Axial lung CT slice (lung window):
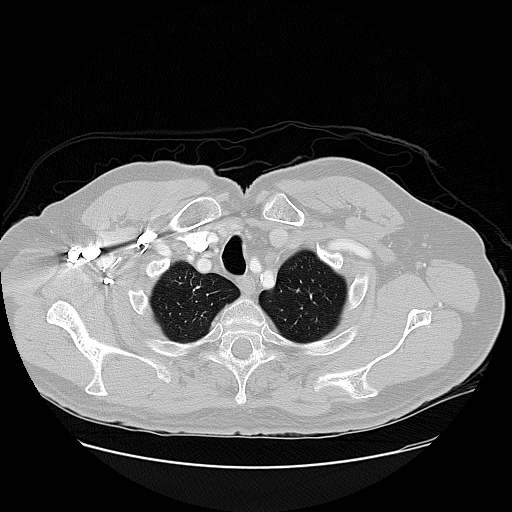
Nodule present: no